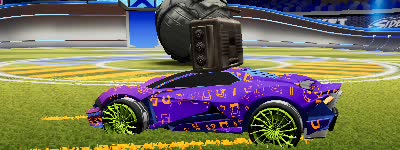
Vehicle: werewolf